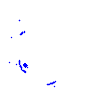
Particle: kaon